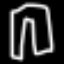
Label: pants